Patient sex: M
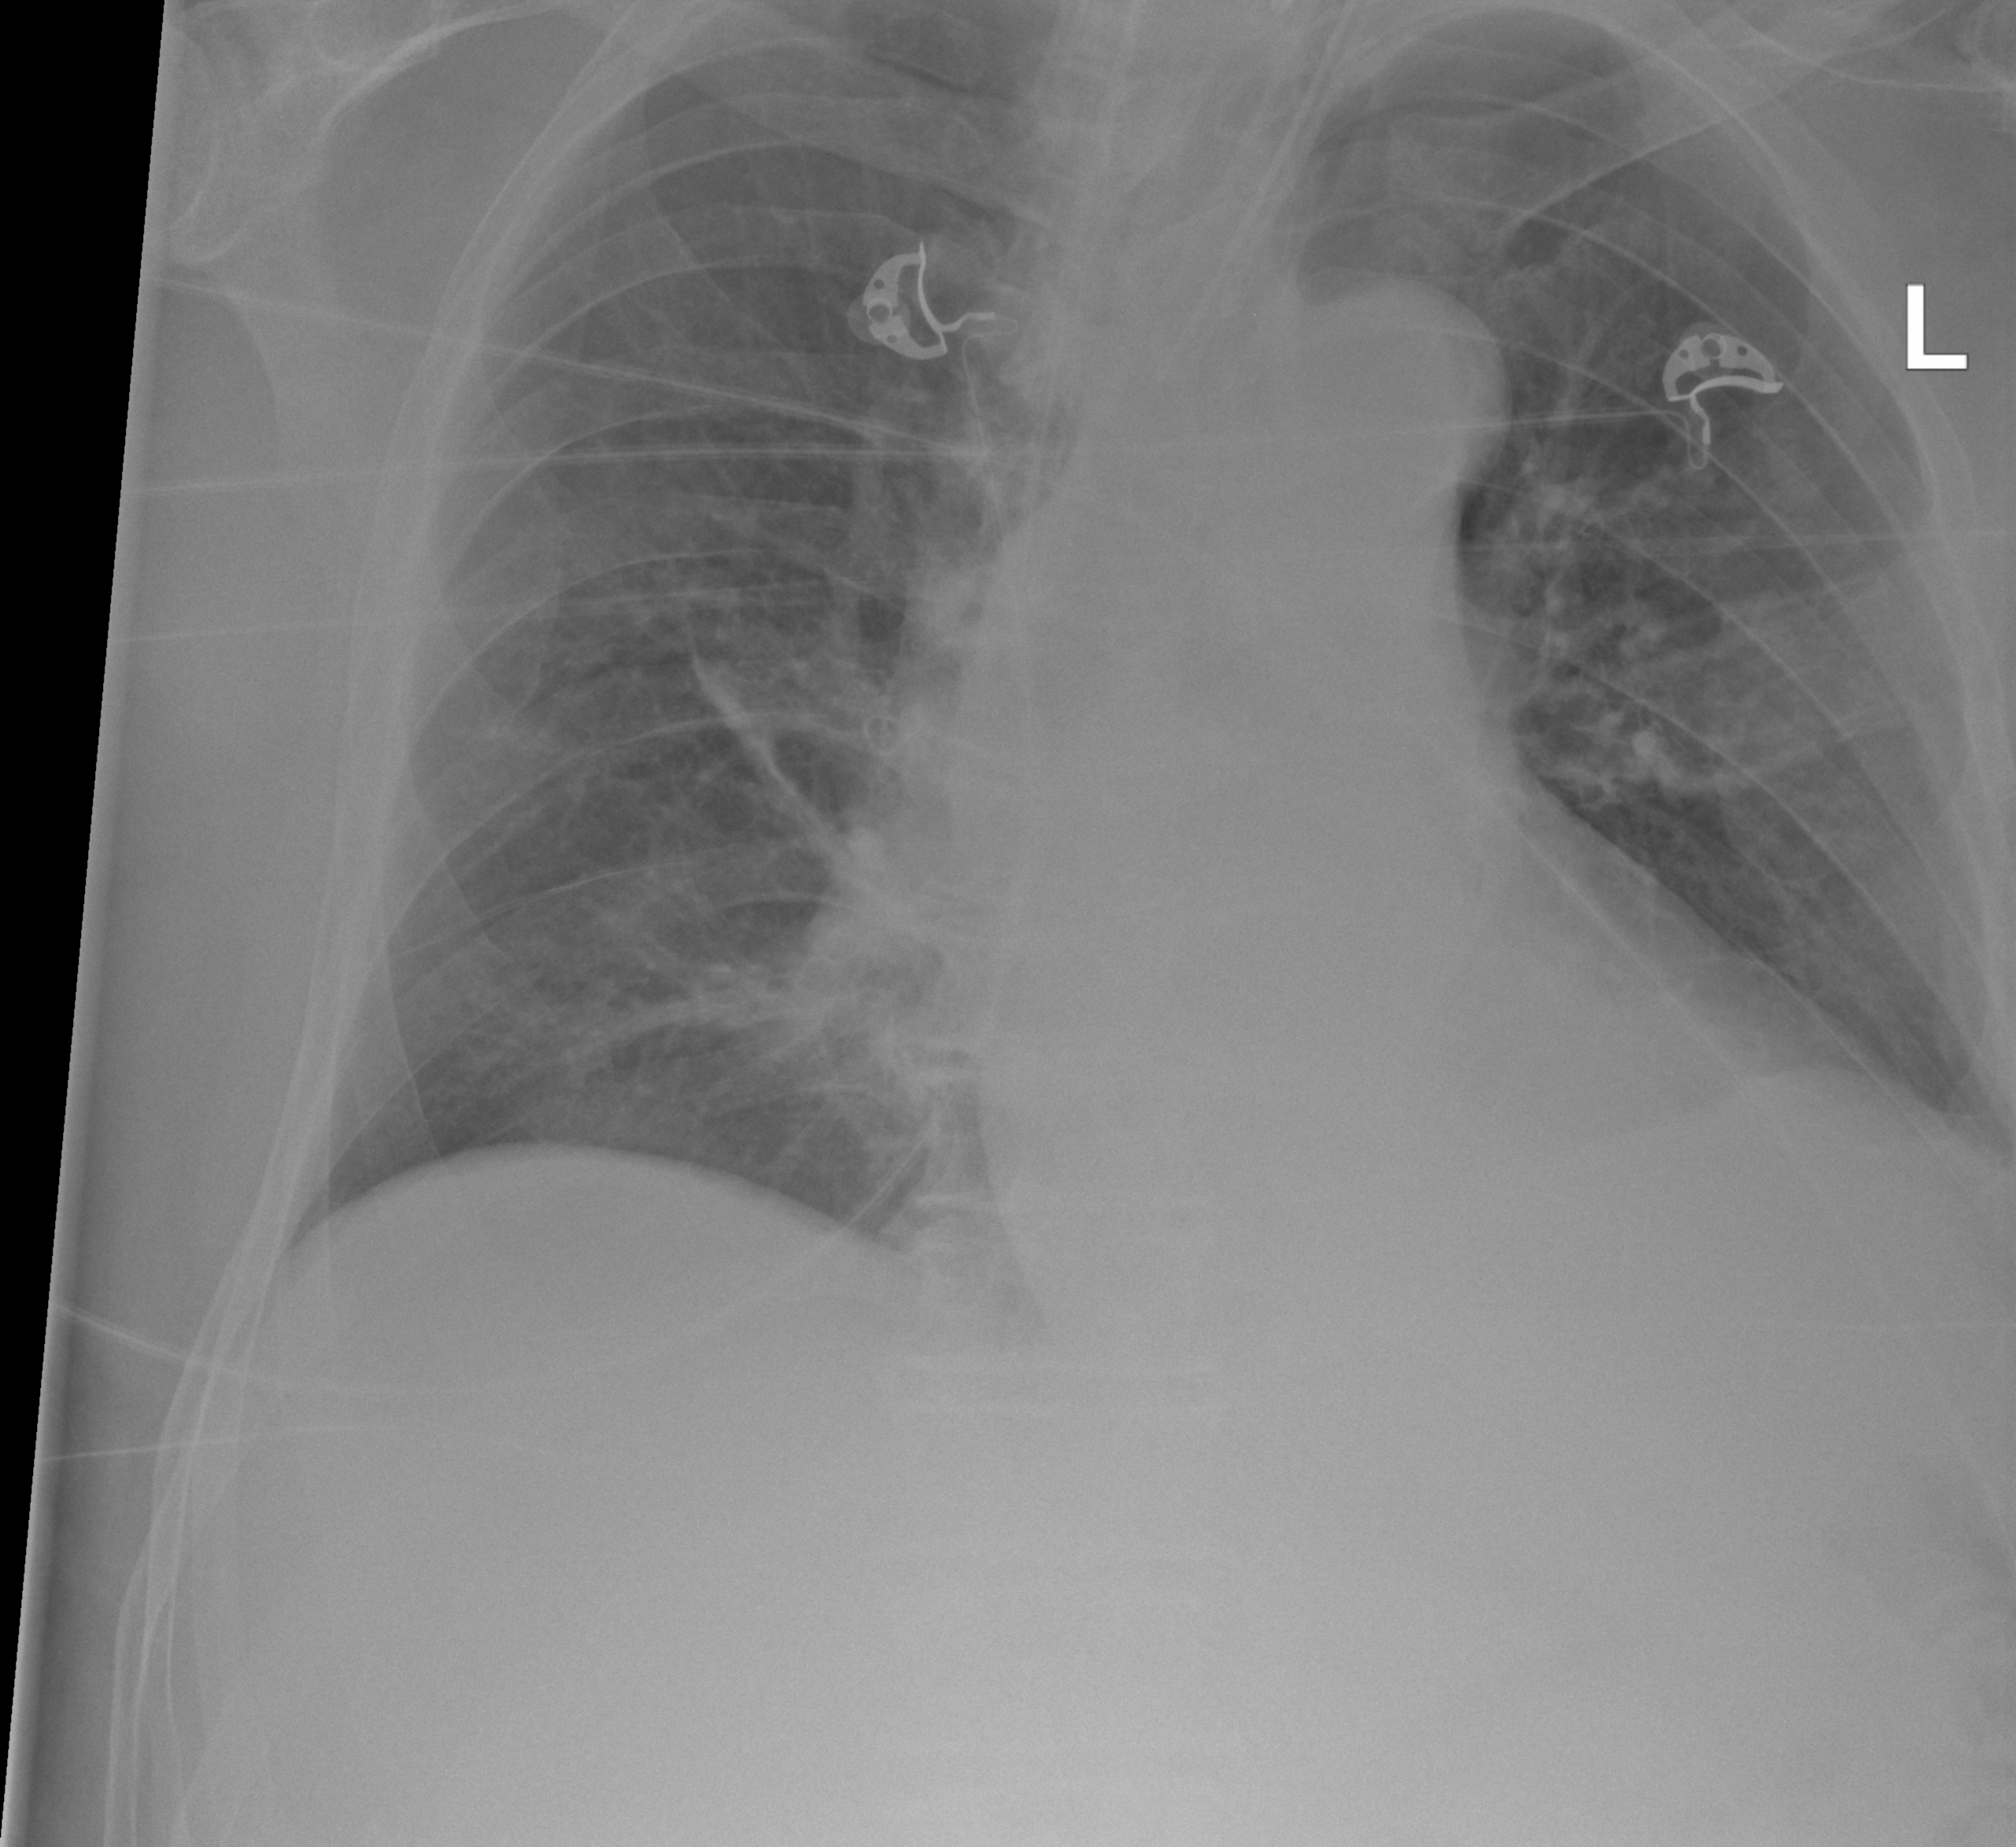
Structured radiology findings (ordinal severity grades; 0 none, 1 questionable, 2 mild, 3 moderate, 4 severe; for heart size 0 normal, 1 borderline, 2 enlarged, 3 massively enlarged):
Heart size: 2
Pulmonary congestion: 0
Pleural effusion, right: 0
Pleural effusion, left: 2
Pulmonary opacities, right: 0
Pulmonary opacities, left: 0
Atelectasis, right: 2
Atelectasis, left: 2